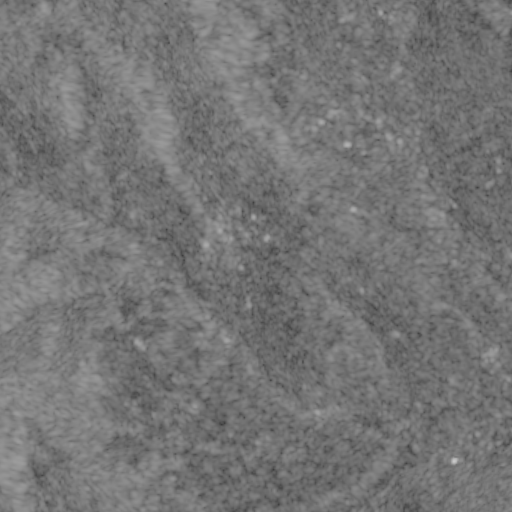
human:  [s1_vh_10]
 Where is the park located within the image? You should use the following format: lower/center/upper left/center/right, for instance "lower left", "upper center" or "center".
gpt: The park is located in the lower center of the image.
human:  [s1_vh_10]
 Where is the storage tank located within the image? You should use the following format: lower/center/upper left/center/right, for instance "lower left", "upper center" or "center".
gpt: The storage tank is located in the upper center of the image.
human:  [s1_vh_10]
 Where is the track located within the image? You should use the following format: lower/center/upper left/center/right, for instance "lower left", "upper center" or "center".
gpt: There is no track in the image.

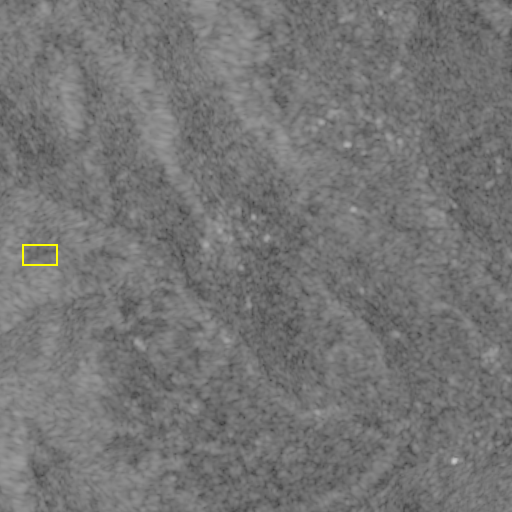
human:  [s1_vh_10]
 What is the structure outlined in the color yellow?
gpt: The structure outlined in yellow is a crop field.
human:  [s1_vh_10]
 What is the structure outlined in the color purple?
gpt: There is no purple outline.